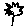
Label: flower